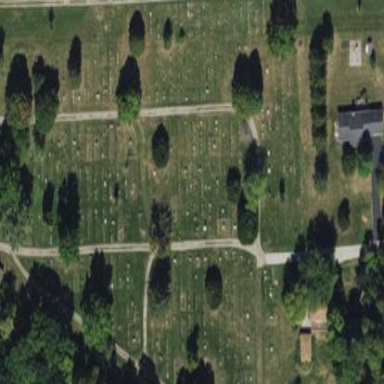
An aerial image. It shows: Cemetery.